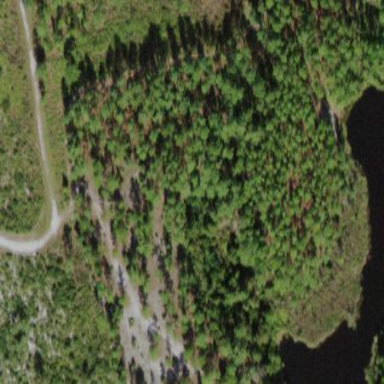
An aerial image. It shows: Forest area.